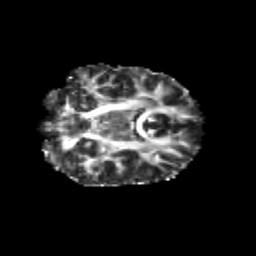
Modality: FA
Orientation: coronal
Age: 27
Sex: female
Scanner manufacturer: siemens
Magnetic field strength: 3 T
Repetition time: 3.5 s
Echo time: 0.113 s